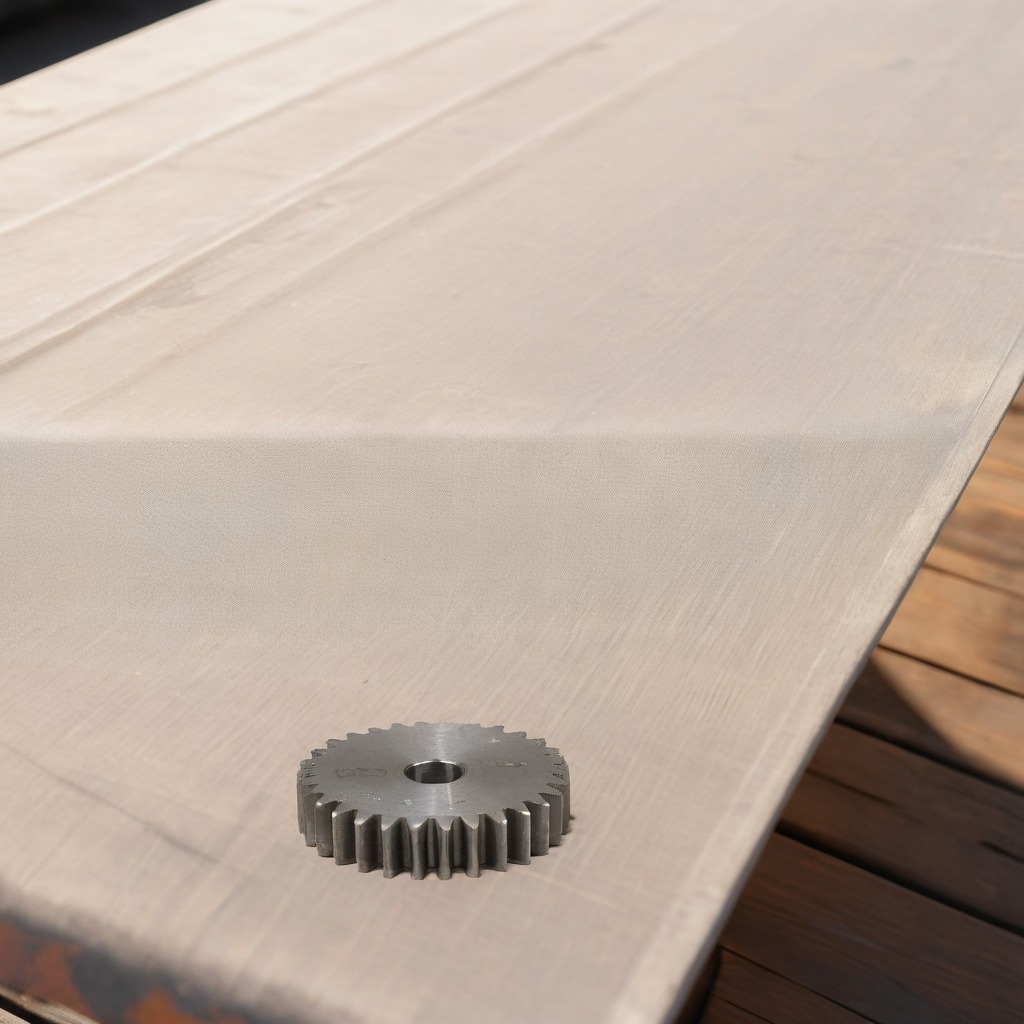
A steel gear with teeth is lying on the wooden table in an outdoor workshop during daytime bright natural light soft shadows worn but beneath the cloth.